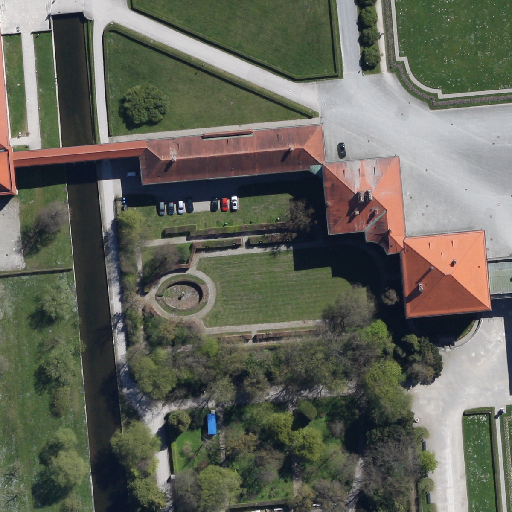
Referring expression: light-duty vehicle in the parking area